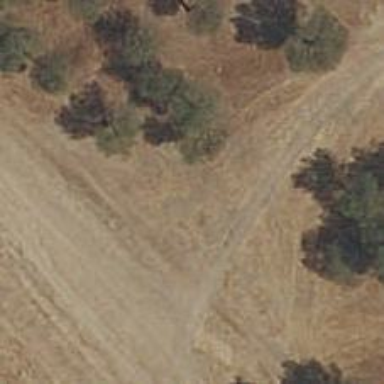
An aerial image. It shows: Dirt path.